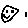
Label: smiley face